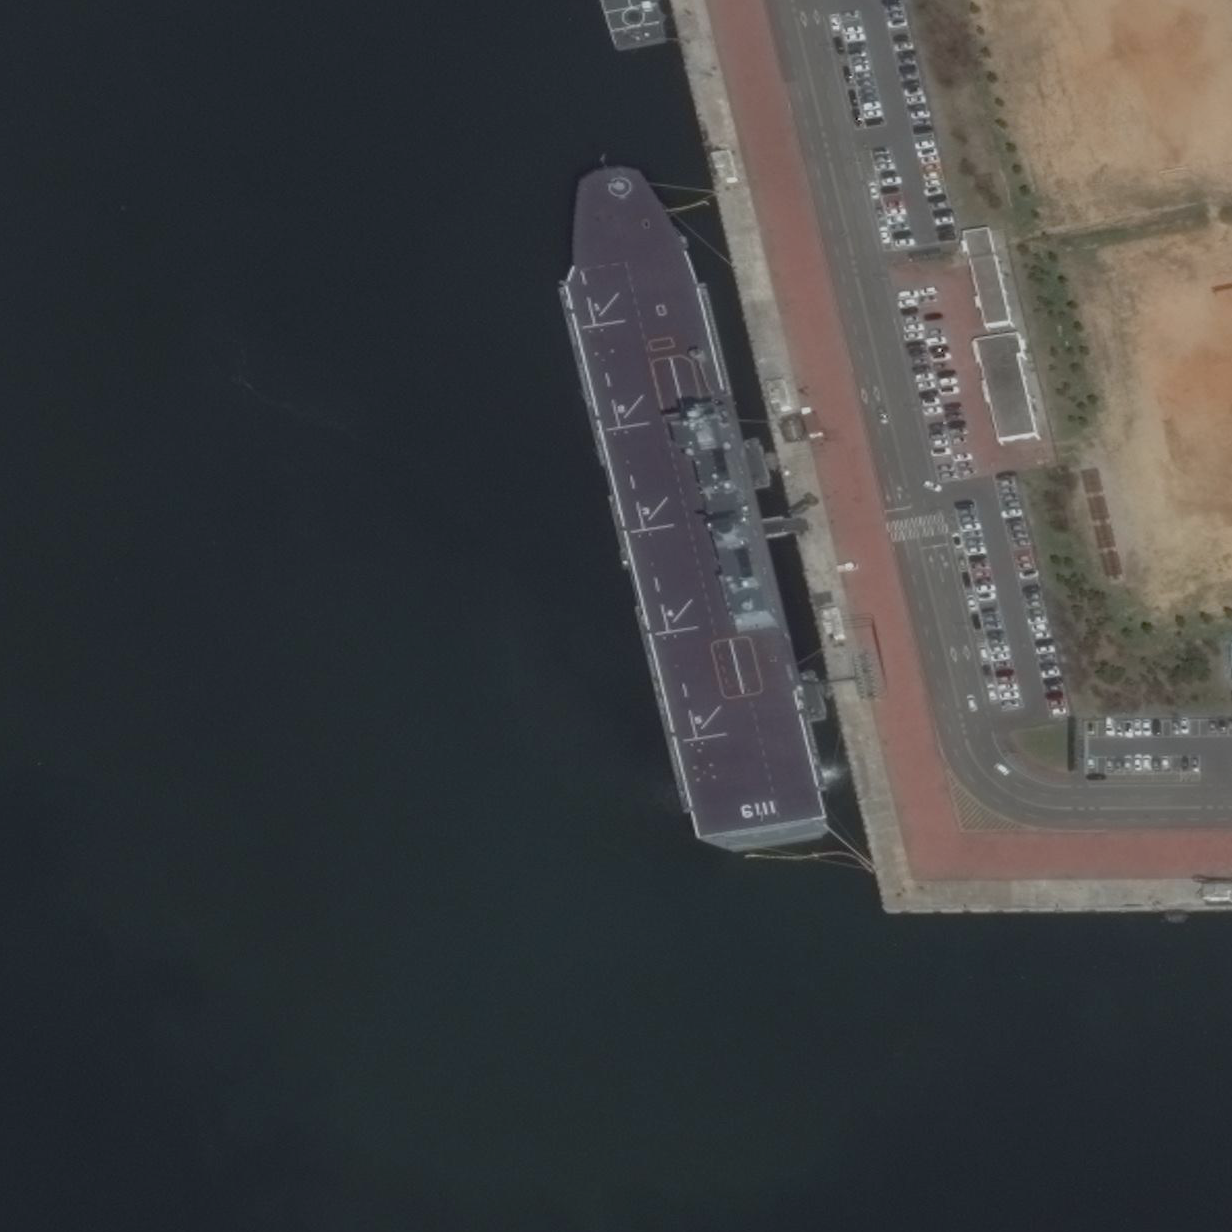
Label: assault